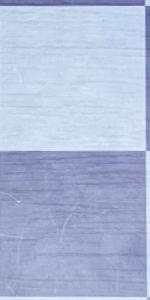
Label: Empty